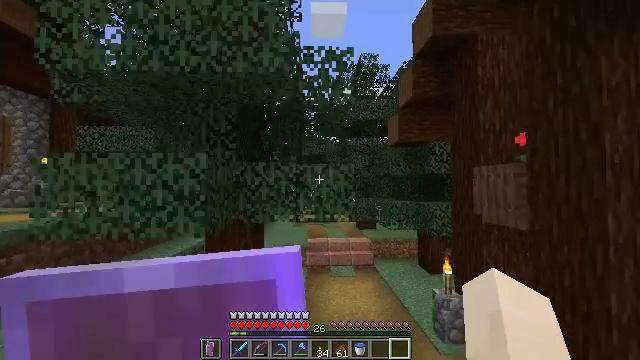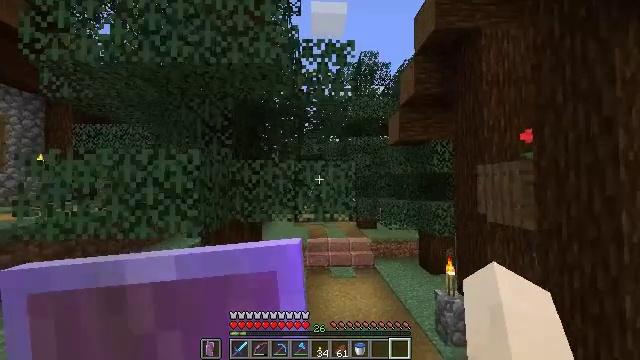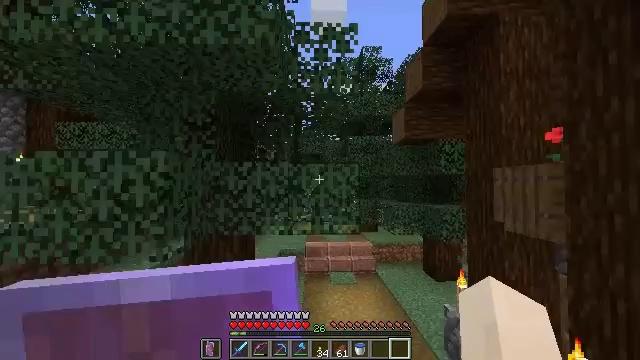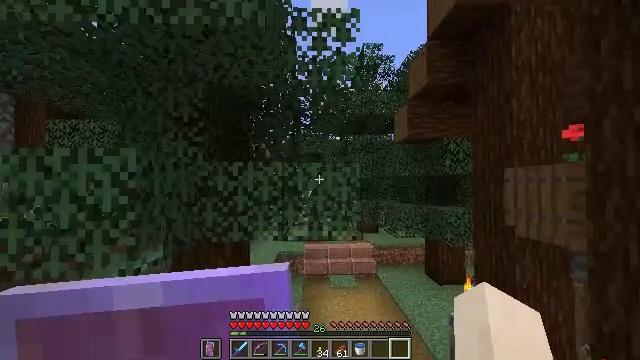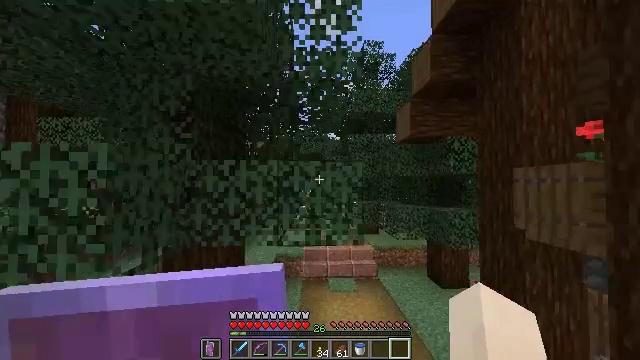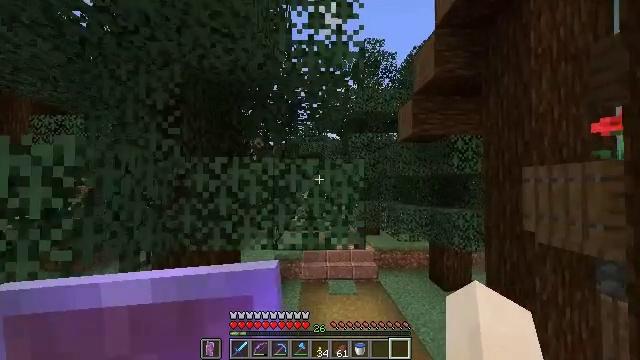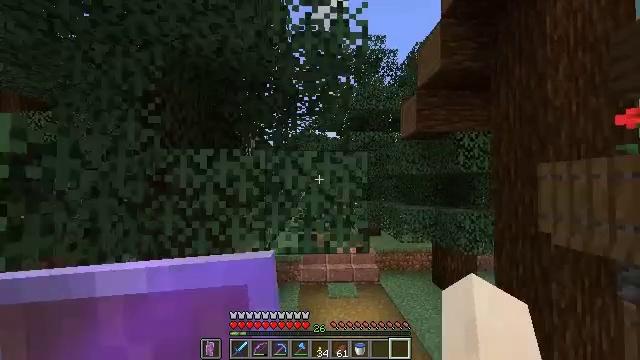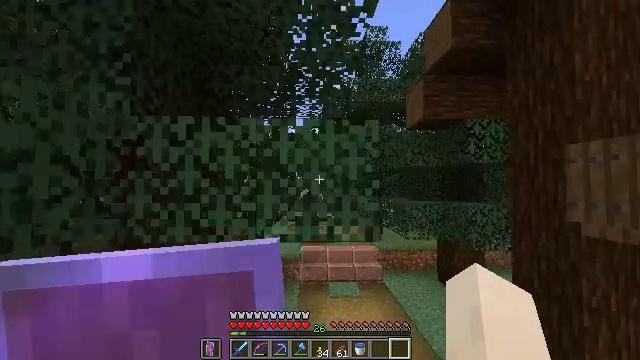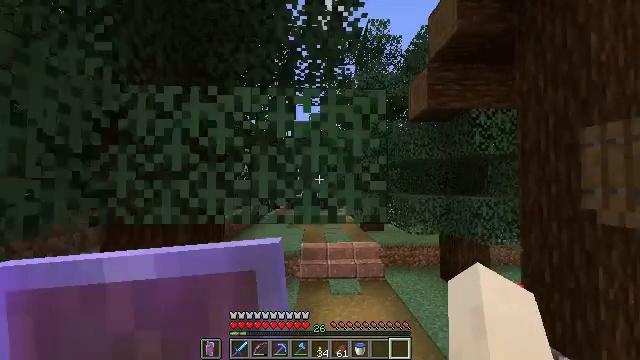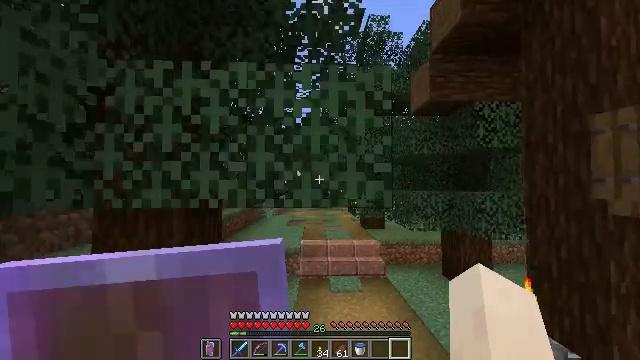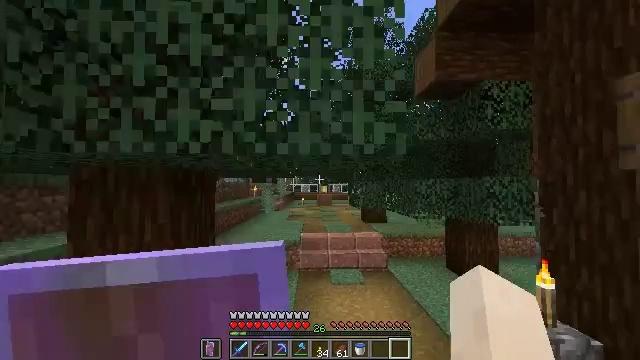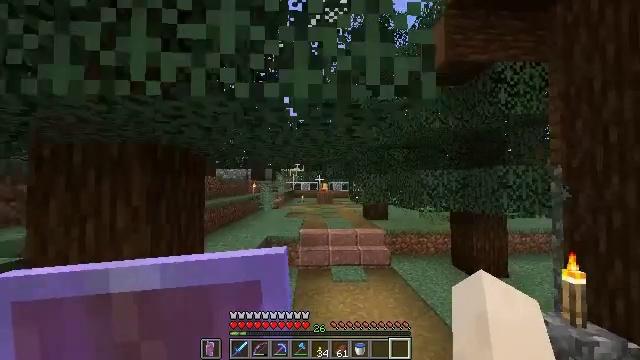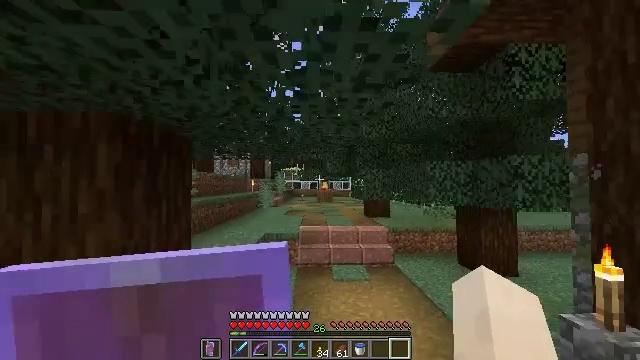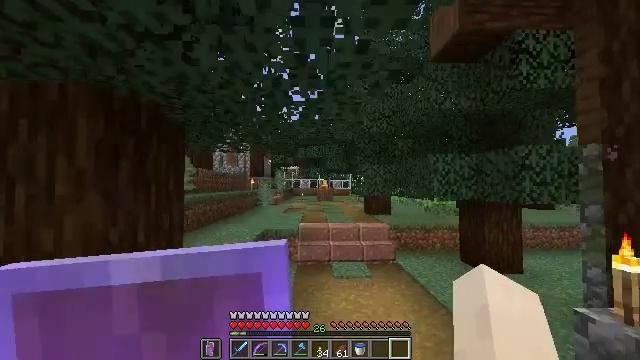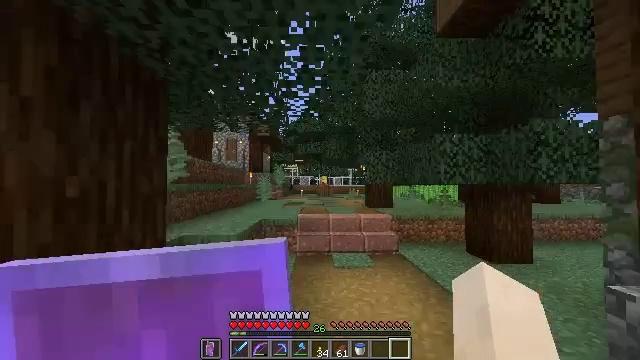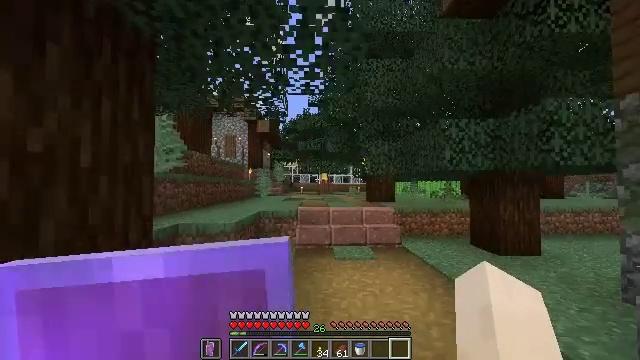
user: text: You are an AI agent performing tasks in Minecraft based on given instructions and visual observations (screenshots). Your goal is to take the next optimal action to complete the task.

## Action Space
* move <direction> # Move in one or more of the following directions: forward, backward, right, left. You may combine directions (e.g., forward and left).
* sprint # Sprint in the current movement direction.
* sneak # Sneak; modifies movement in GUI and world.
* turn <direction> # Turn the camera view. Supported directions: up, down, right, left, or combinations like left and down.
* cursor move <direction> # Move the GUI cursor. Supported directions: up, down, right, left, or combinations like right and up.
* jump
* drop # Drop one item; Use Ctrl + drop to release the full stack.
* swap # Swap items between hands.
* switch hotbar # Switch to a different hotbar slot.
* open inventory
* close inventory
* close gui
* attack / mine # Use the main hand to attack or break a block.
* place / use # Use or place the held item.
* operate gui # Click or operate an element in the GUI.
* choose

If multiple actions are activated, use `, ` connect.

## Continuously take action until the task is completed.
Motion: motion action
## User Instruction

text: Mine grass block from the ground.
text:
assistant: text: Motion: move forward
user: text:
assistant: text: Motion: move forward
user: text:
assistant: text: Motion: move forward
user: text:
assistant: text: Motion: move forward
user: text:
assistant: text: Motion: move forward
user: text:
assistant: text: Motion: move forward
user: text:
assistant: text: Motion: move forward
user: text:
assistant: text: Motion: move forward
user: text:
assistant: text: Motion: move forward
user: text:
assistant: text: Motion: move forward
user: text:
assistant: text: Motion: move forward
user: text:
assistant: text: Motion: move forward
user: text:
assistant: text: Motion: move forward
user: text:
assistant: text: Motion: move forward
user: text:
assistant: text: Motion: move forward
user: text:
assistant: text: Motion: move forward
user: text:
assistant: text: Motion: move forward
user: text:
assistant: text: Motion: move forward
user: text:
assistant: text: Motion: move forward
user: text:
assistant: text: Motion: move forward
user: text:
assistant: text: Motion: move forward
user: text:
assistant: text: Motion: move forward
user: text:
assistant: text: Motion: move forward
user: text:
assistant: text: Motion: move forward
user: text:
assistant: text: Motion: move forward
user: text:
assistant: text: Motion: move forward
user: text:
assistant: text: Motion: move forward
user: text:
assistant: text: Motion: move forward
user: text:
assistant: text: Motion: move forward
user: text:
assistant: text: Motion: move forward